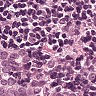
Metastatic tissue present: yes